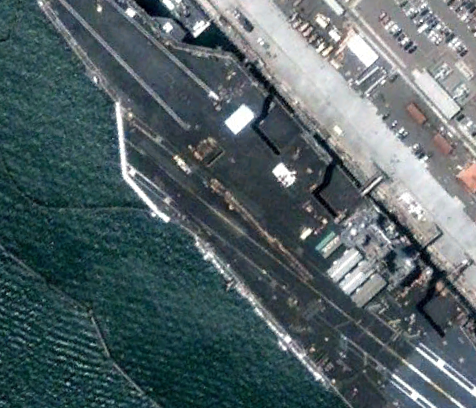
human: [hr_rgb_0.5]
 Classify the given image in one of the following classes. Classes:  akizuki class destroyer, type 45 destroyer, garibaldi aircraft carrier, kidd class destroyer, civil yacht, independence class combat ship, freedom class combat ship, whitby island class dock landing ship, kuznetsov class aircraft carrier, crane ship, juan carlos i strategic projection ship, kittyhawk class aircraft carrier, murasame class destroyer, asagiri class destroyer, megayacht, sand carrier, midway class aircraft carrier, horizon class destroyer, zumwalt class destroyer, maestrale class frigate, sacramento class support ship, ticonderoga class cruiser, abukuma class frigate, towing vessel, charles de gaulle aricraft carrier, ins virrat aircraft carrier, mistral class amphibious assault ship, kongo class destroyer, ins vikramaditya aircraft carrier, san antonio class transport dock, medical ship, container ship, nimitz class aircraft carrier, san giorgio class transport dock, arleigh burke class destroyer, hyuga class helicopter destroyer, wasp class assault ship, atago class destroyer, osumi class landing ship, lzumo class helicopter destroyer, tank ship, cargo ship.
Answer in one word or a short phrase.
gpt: Nimitz class aircraft carrier